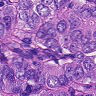
Metastatic tissue present: yes